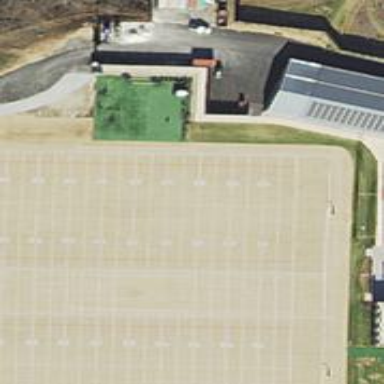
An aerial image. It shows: Pitch for American football.